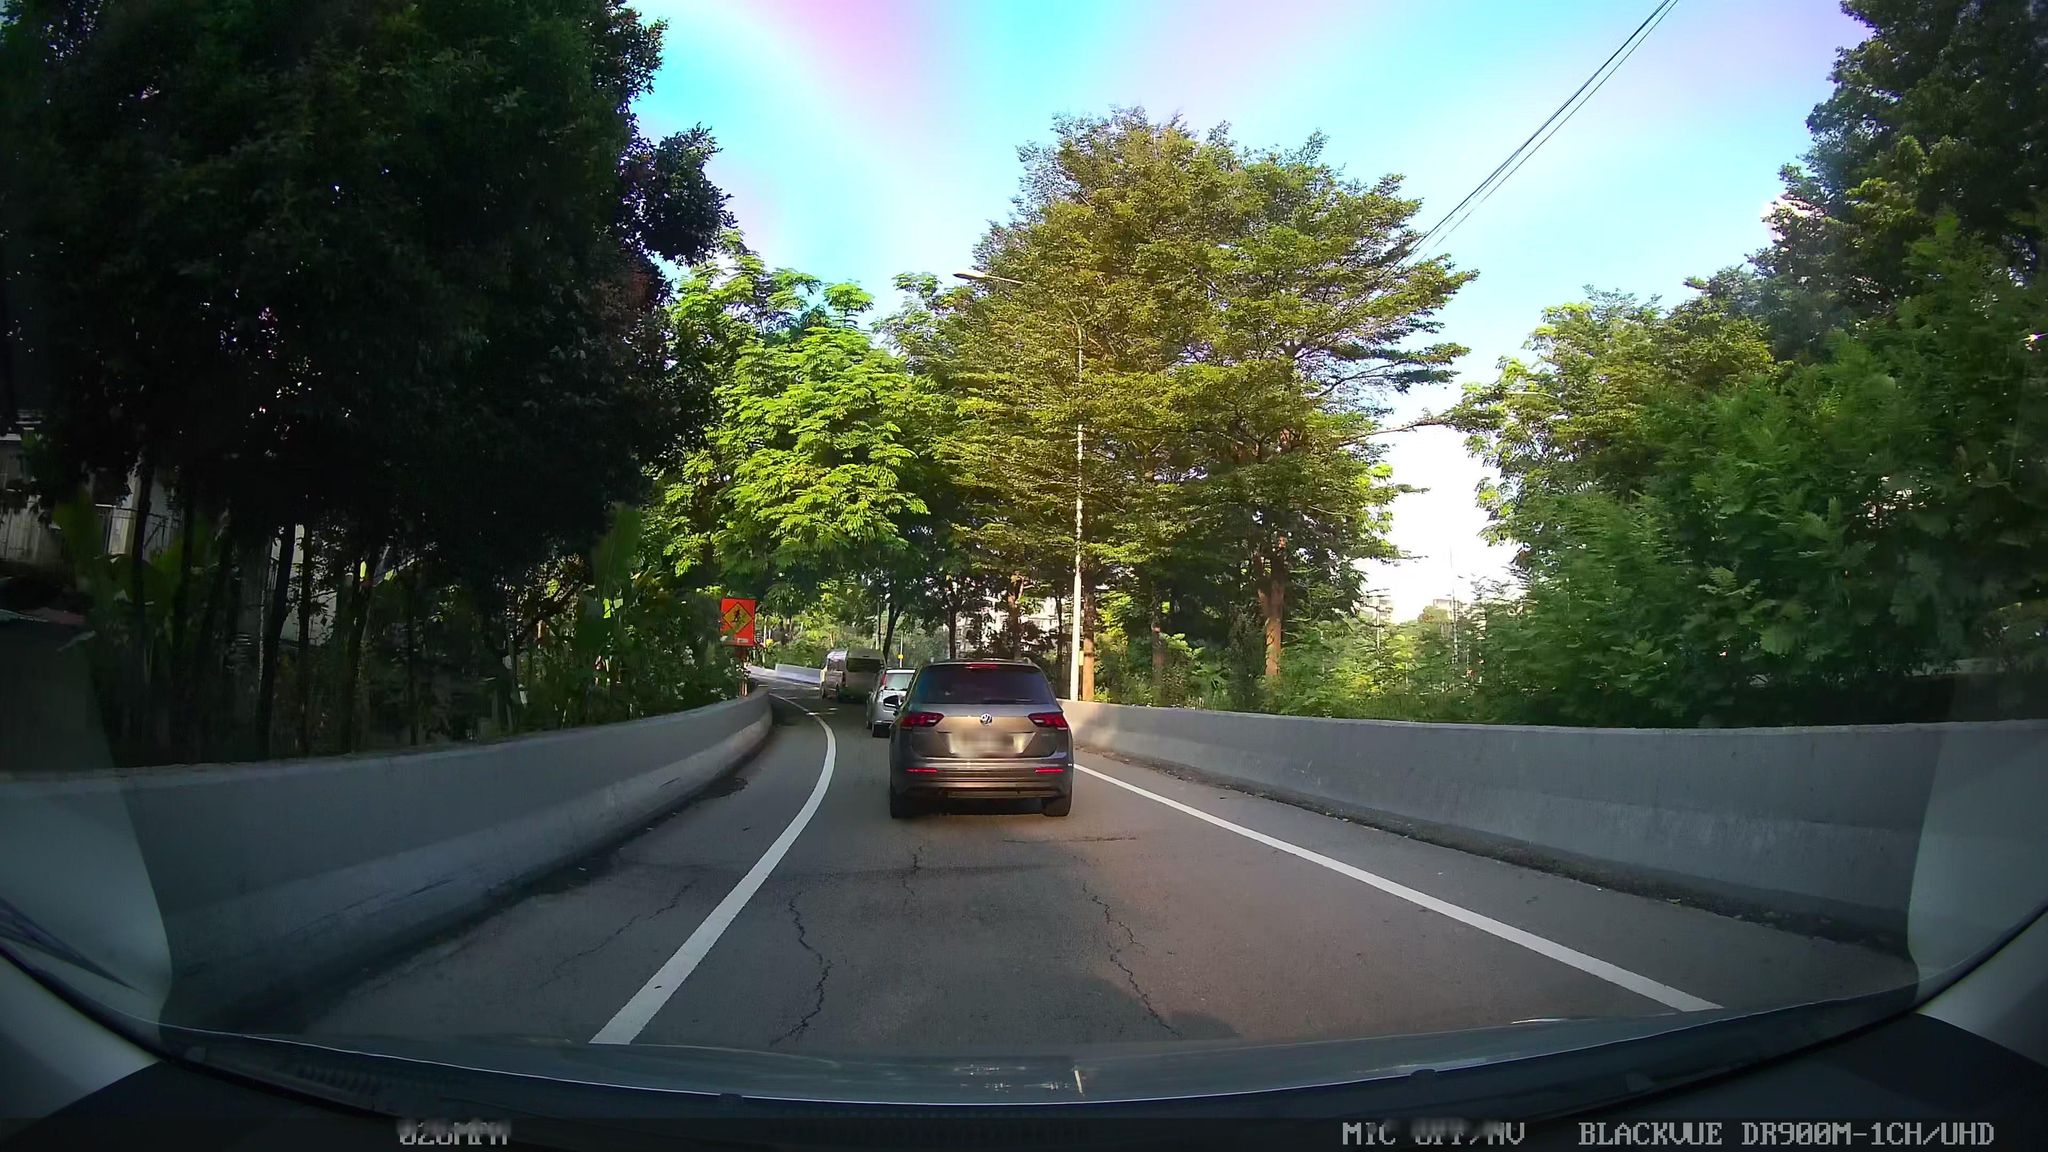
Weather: clear
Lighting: day
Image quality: good
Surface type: driving surface
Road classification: trunk_link, secondary
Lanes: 4, 2, 3
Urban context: urban centre
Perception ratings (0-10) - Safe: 4.59, Lively: 4.96, Beautiful: 8.83, Boring: 2.36, Depressing: 2.09, Wealthy: 2.8